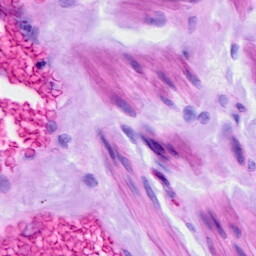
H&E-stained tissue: Ovarian